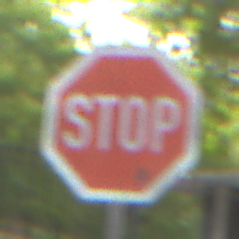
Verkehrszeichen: Stop
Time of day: MorningAfternoon
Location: Outdoor (Urban)
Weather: Overcast
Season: NotSpecified
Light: Natural